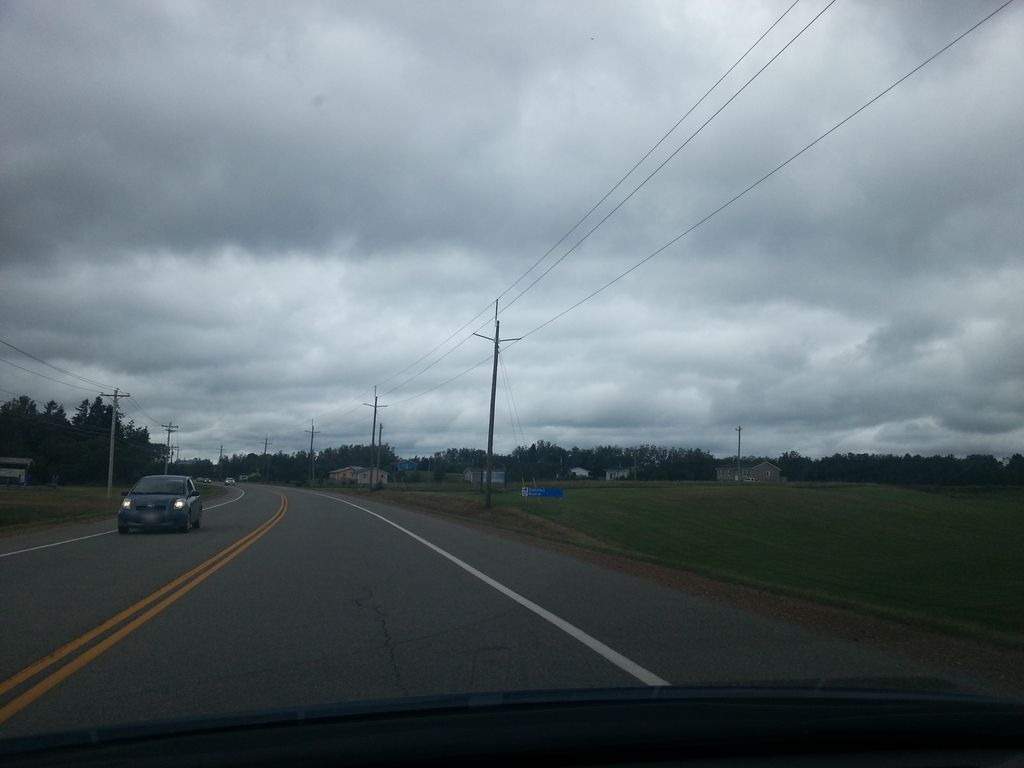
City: charlottetown